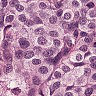
Metastatic tissue present: yes